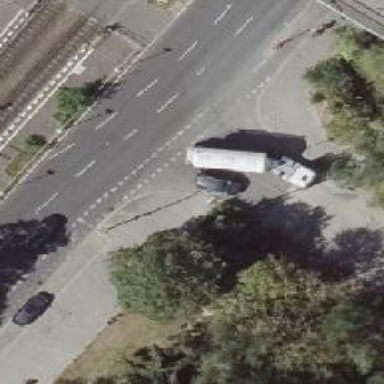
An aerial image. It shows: Footway along the road.